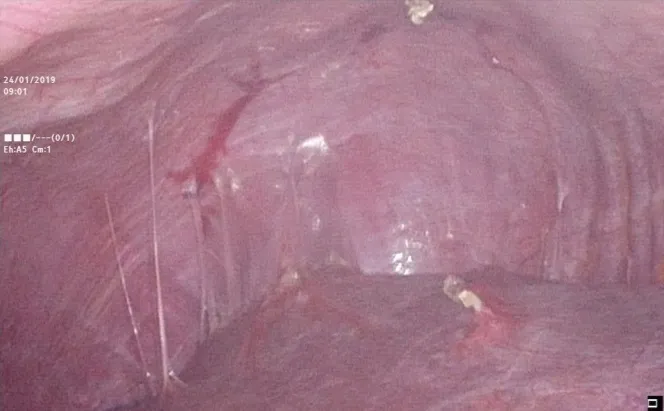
Image from video records made during laparoscopy revealing the absence of the spleen in its normal position in the left hypochondrium.
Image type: pathology (h&e)